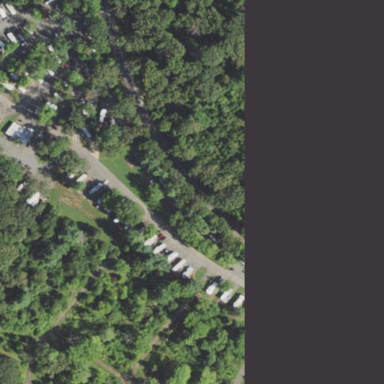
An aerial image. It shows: Caravan site for tourism.